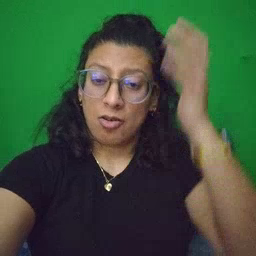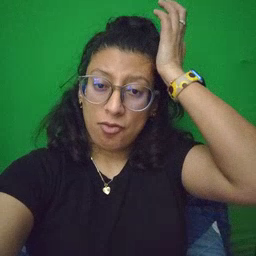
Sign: garbage